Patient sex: M
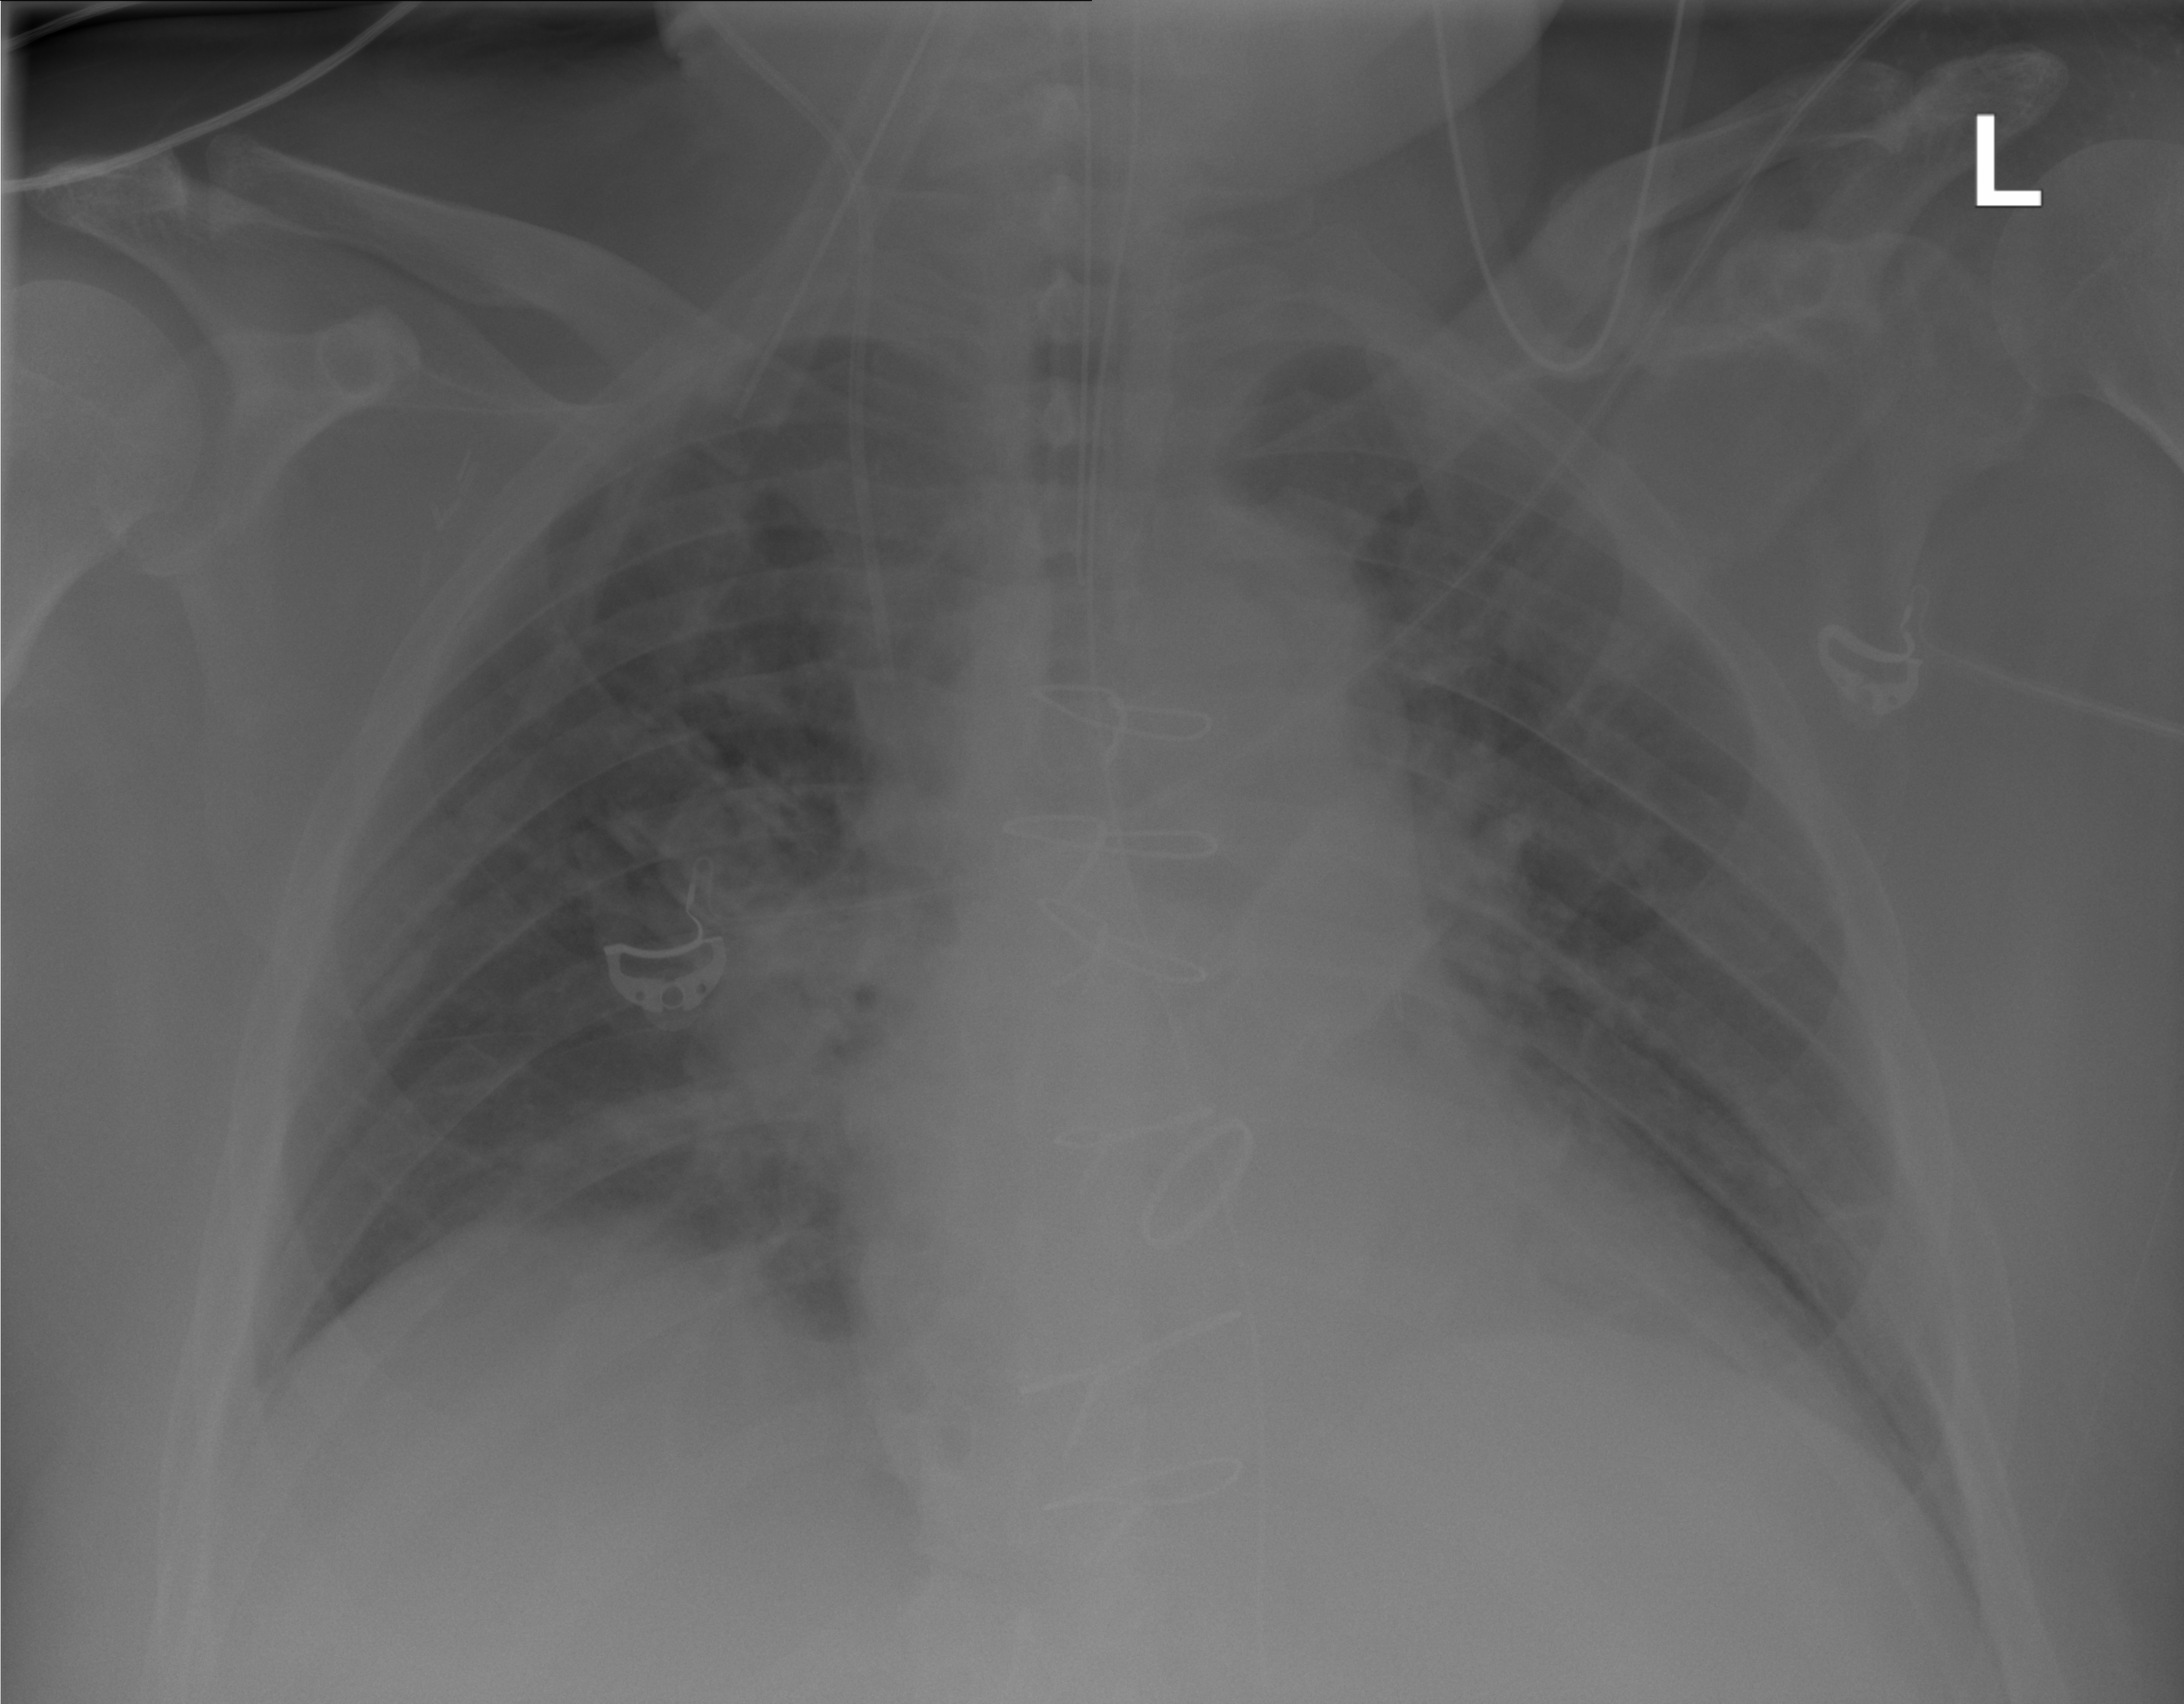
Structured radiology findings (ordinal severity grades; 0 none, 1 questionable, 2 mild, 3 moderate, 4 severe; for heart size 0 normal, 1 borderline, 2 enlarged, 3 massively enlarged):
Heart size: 0
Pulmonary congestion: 0
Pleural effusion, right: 0
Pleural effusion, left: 0
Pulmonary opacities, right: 1
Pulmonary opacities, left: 0
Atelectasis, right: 1
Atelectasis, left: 0